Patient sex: M
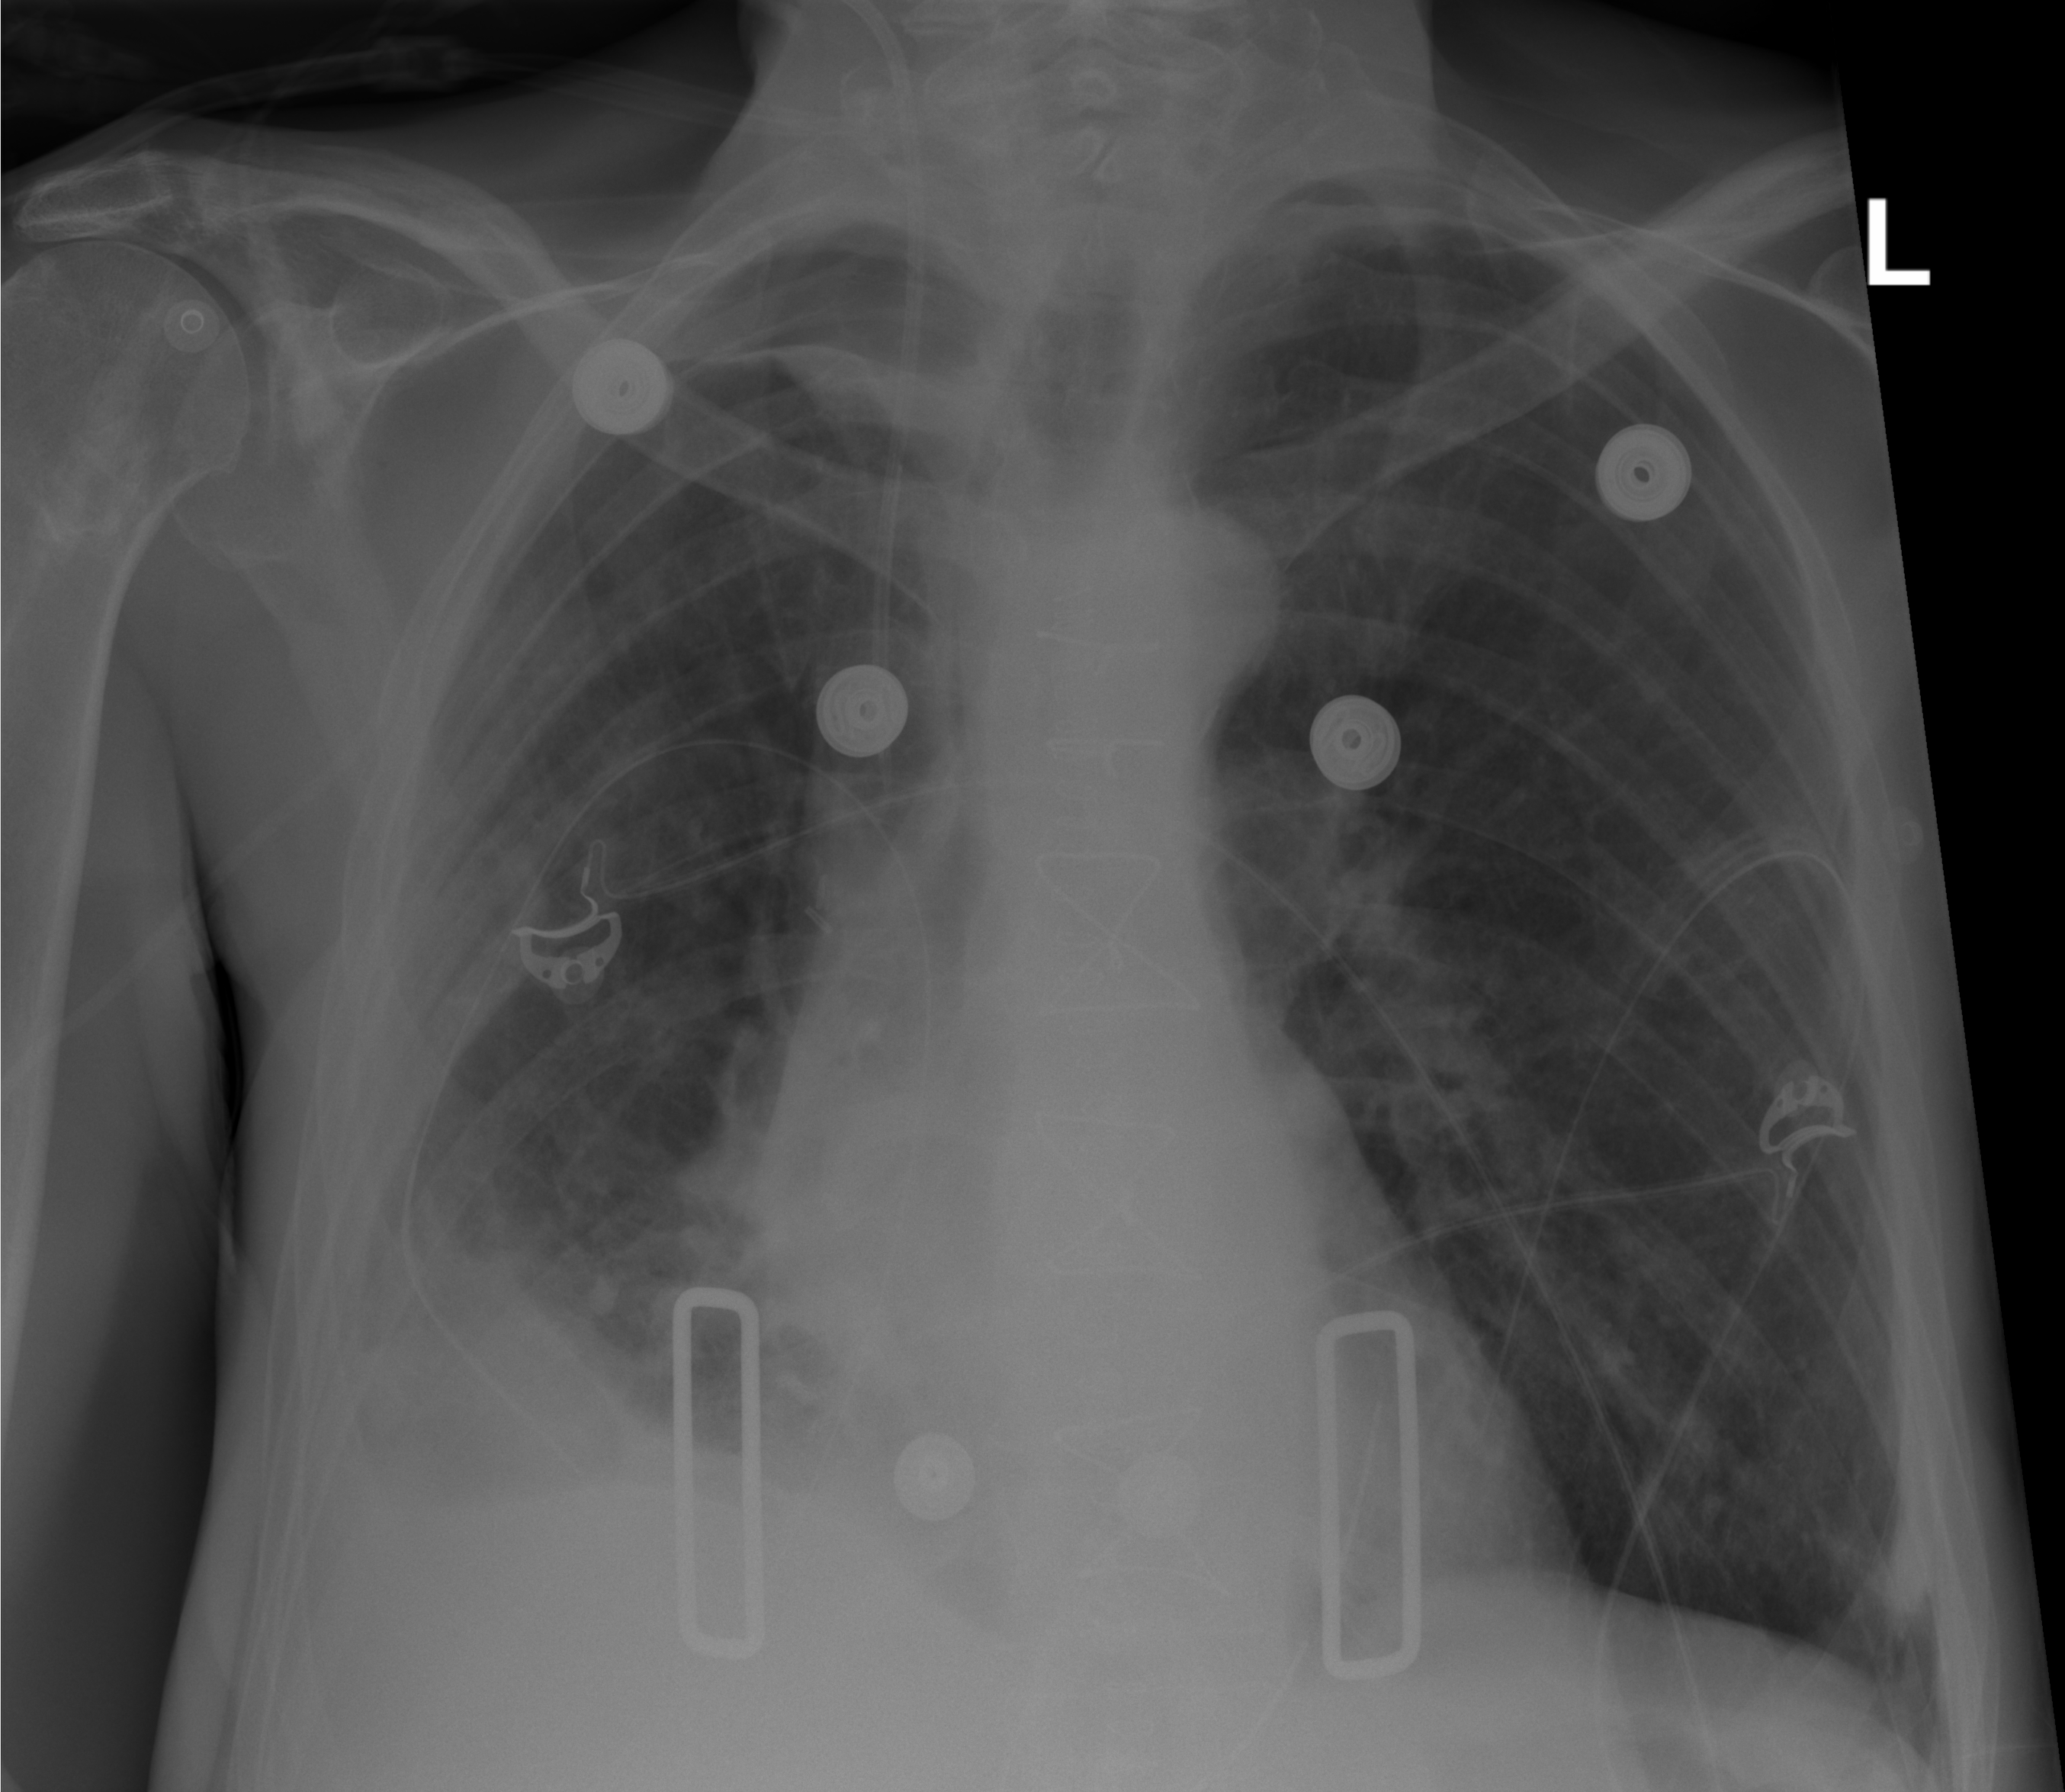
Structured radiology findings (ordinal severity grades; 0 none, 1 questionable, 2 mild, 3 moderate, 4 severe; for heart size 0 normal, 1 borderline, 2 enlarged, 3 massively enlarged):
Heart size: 0
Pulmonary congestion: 0
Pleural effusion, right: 2
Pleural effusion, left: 0
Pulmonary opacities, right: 2
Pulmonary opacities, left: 0
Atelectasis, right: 2
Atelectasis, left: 0